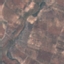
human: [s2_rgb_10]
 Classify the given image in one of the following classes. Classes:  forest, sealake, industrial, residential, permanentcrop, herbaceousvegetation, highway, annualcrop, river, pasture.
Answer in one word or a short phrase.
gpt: PermanentCrop